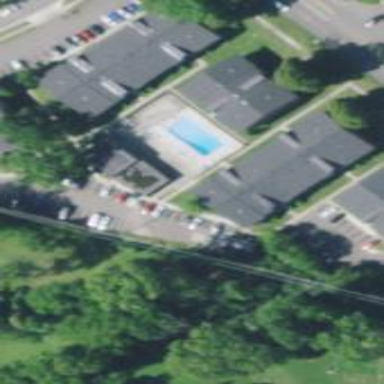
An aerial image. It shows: View of apartment building.